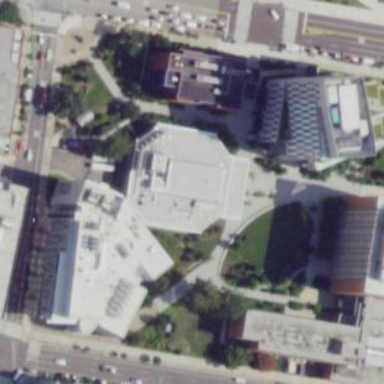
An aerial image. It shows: View of university building.